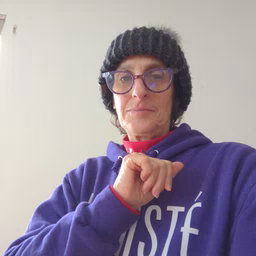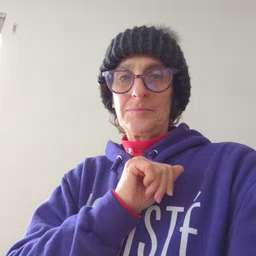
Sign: brother